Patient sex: F
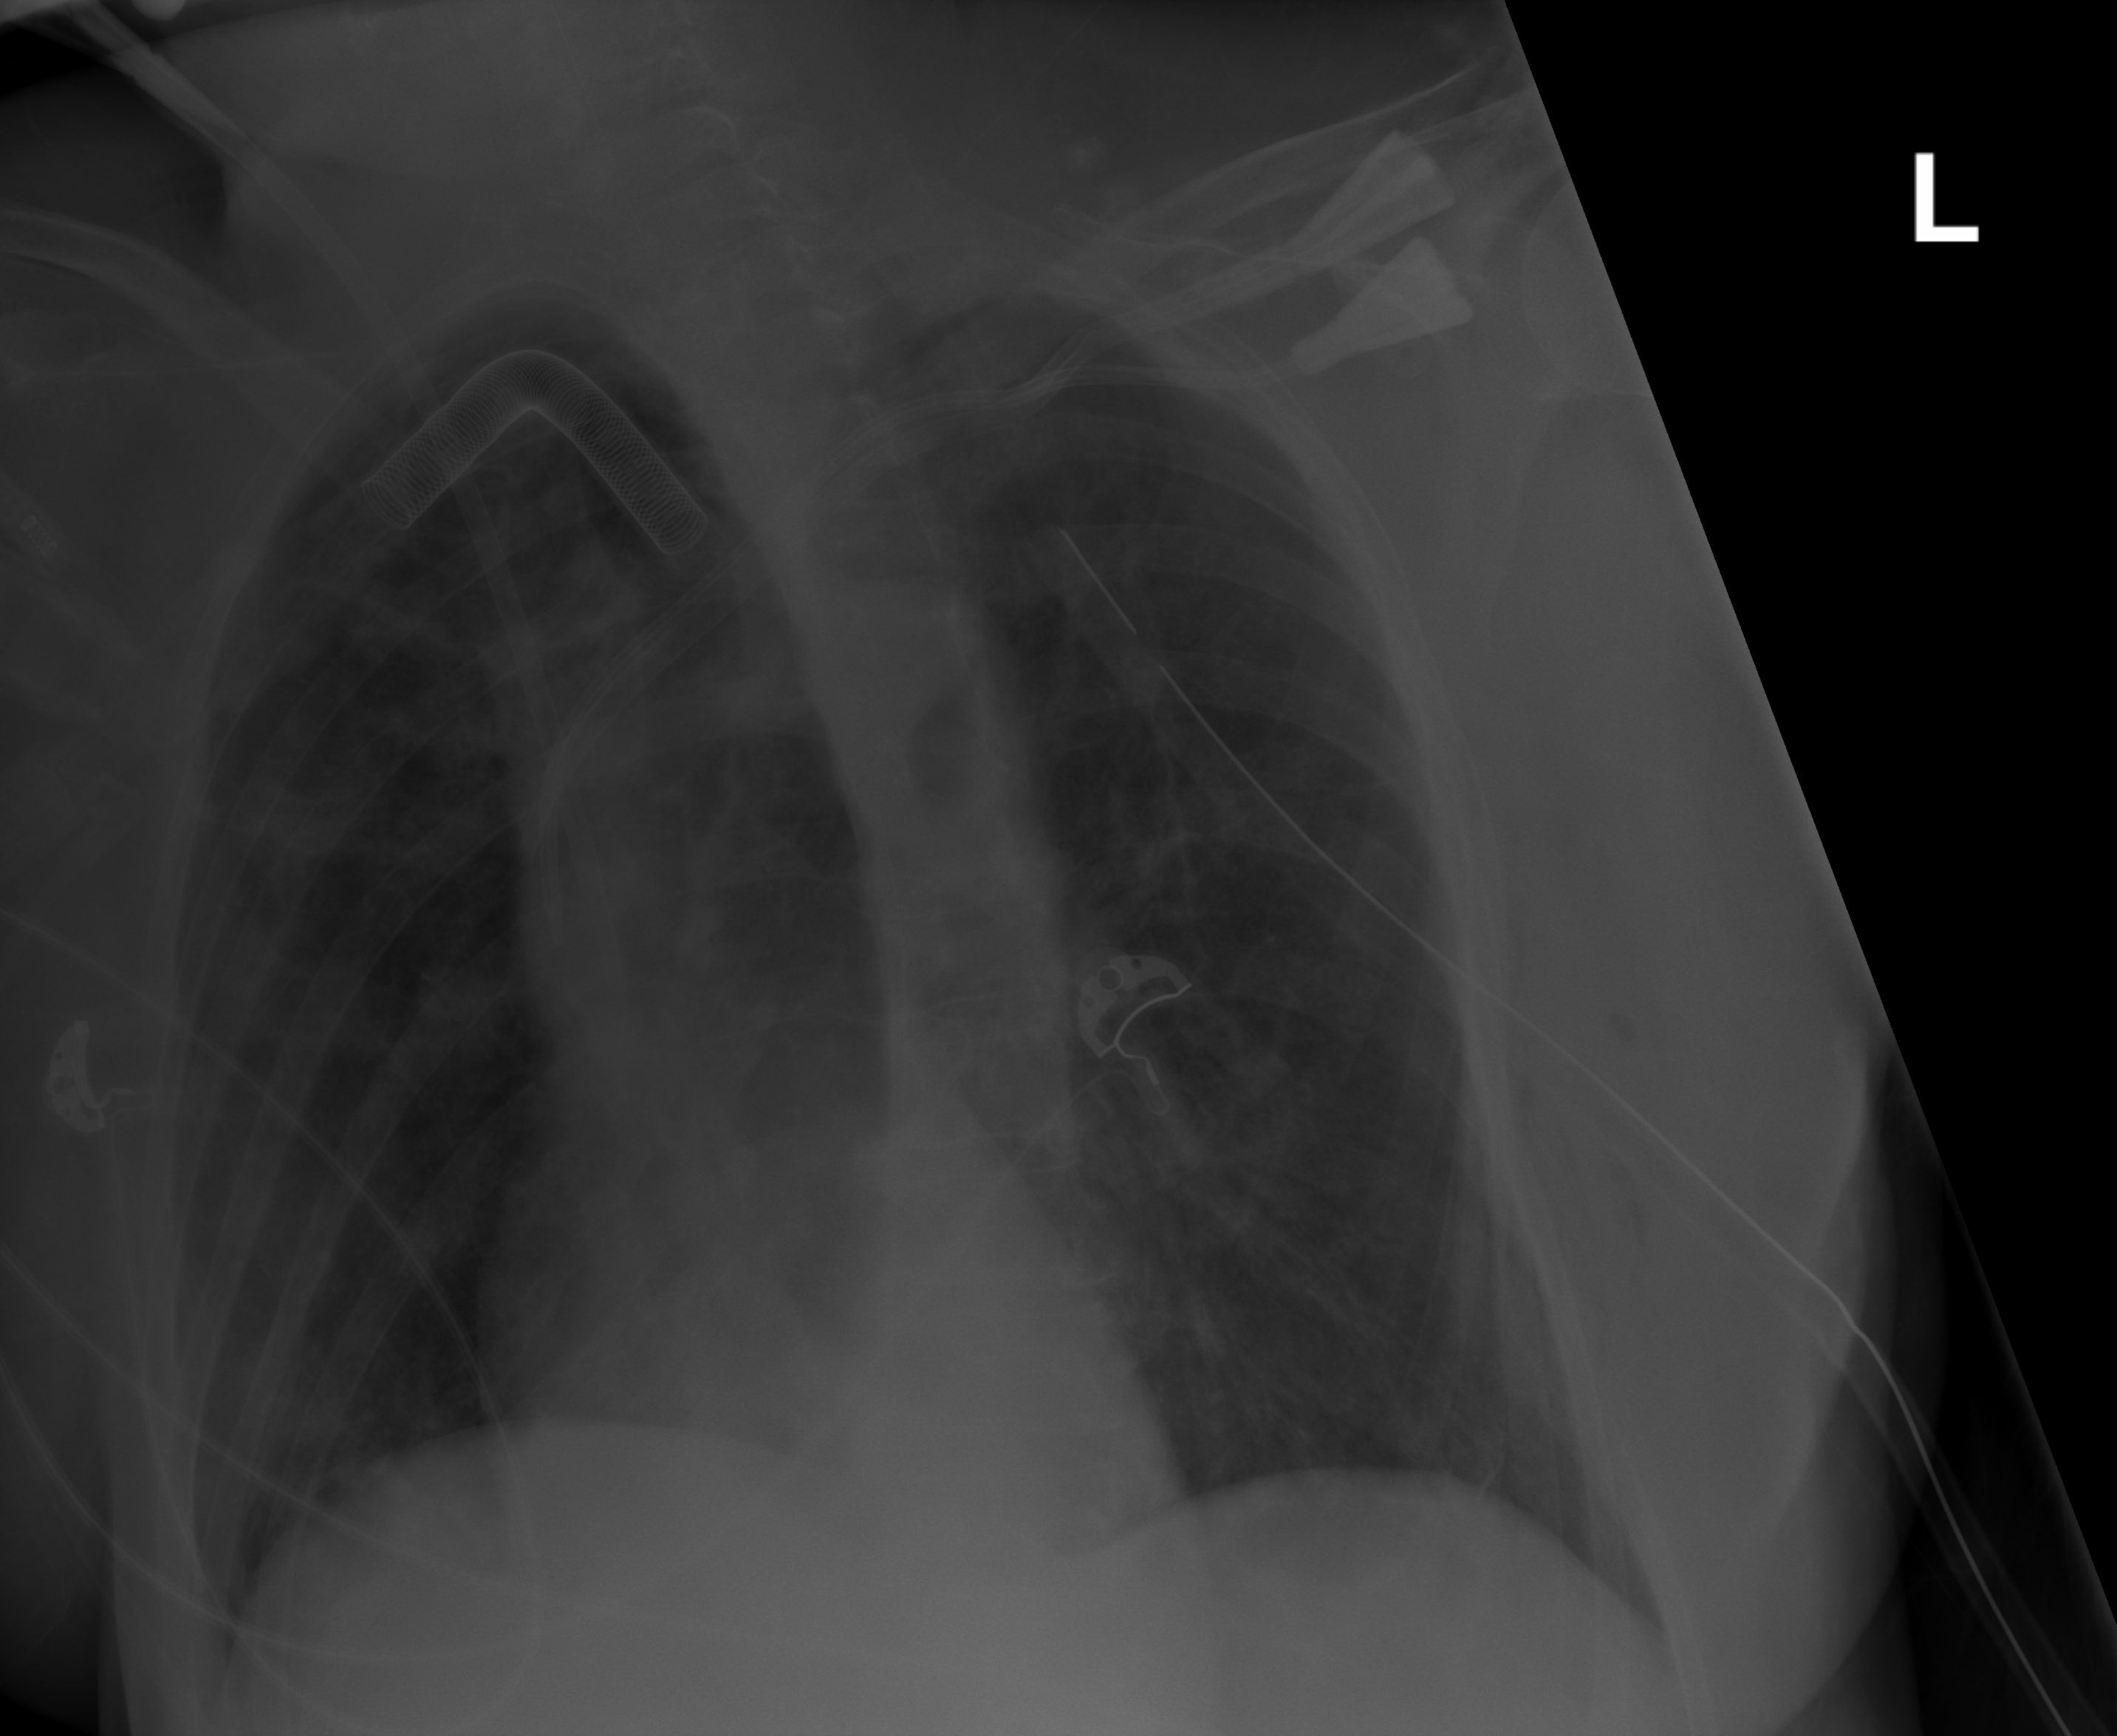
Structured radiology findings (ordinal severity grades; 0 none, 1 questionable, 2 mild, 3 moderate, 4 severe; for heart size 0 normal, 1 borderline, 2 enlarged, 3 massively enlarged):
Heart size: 0
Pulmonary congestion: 0
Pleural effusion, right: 0
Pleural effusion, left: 0
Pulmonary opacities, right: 2
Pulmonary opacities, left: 0
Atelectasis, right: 0
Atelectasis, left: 0